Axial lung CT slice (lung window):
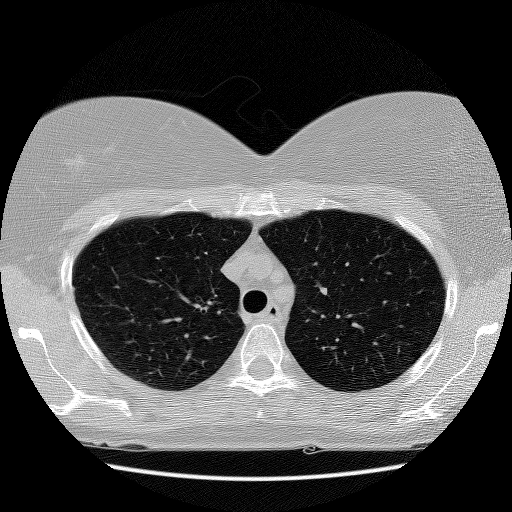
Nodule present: no